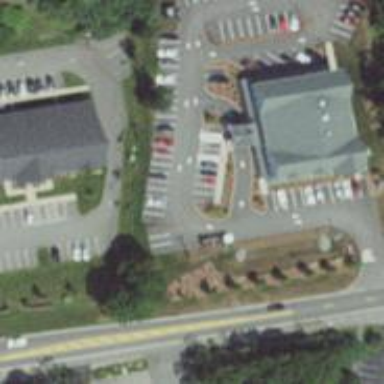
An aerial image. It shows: Parking space.